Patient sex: M
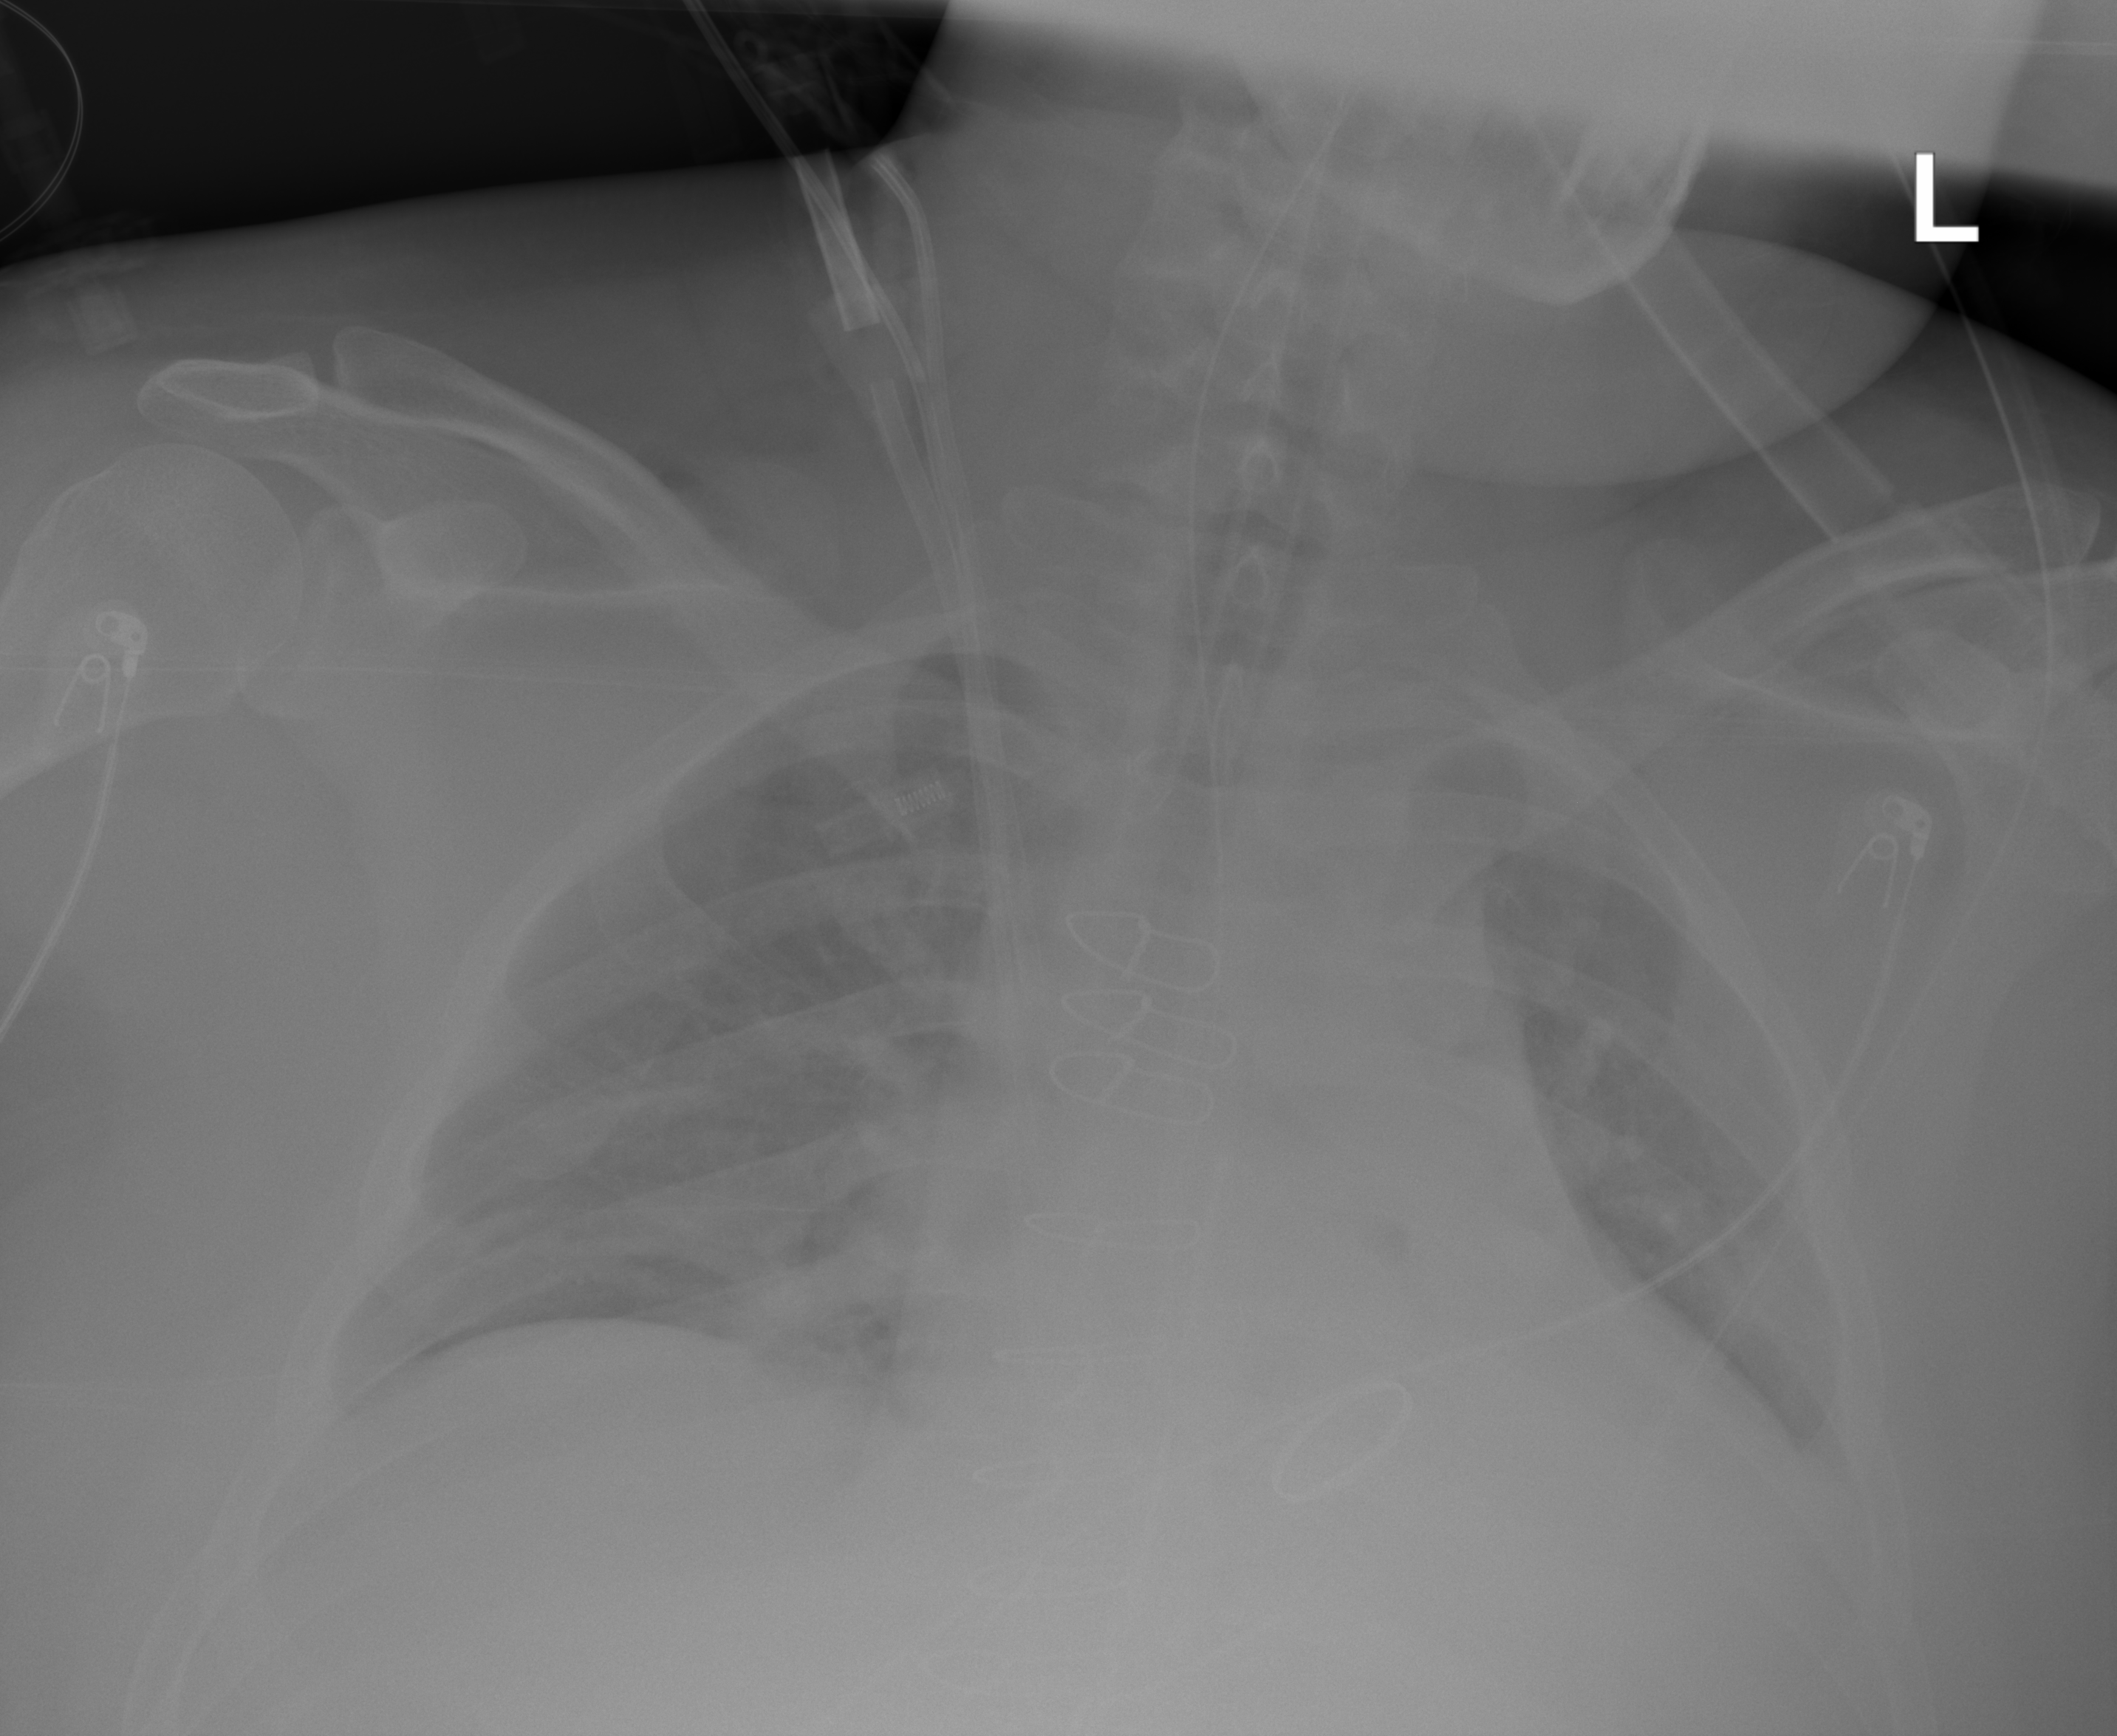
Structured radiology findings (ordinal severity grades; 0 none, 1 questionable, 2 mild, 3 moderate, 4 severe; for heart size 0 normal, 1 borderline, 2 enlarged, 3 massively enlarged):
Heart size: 1
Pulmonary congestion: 0
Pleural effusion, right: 0
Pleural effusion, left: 0
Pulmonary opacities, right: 0
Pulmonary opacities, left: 0
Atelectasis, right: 2
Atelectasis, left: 2